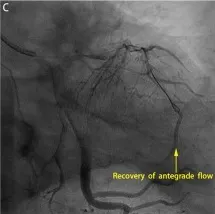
(C) Recovery of antegrade flow into distal LAD after manual thrombus aspiration.
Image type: radiology (ultrasound)